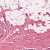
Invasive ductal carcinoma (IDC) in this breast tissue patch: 1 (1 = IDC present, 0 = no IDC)